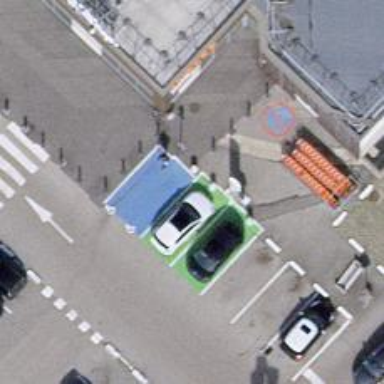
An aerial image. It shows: Charging station.